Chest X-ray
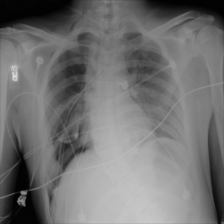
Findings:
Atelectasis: negative
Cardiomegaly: negative
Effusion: negative
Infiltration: positive
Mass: negative
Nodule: negative
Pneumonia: negative
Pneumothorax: positive
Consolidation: negative
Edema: negative
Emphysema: positive
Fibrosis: negative
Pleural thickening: negative
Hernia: negative